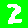
Digit: 2